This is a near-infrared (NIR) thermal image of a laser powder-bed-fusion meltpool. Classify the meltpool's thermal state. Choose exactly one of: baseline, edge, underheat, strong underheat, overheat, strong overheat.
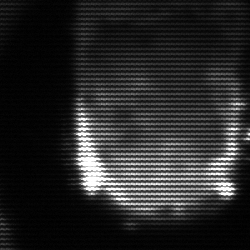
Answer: baseline